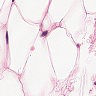
Metastatic tissue present: no